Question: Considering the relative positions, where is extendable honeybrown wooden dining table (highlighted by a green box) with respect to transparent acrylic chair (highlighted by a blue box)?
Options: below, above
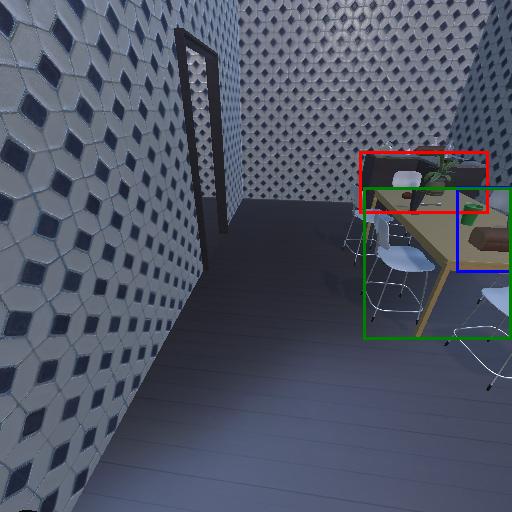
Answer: below